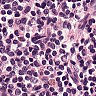
Metastatic tissue present: no